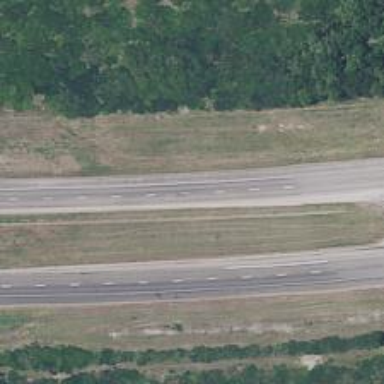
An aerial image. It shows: Trunk highway with expressway features.